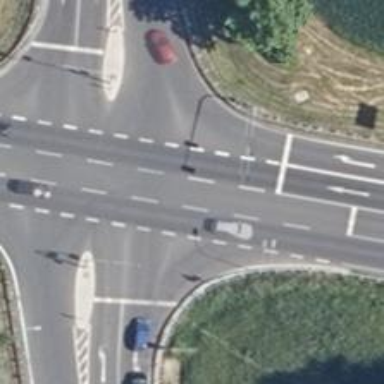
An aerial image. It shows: Road with traffic signals.